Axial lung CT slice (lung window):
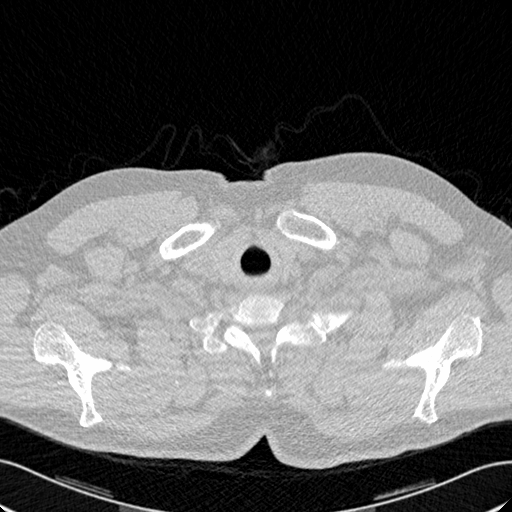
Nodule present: no